Field crop: tomato
Growth stage: 1
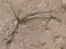
Species: cyperus